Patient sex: M
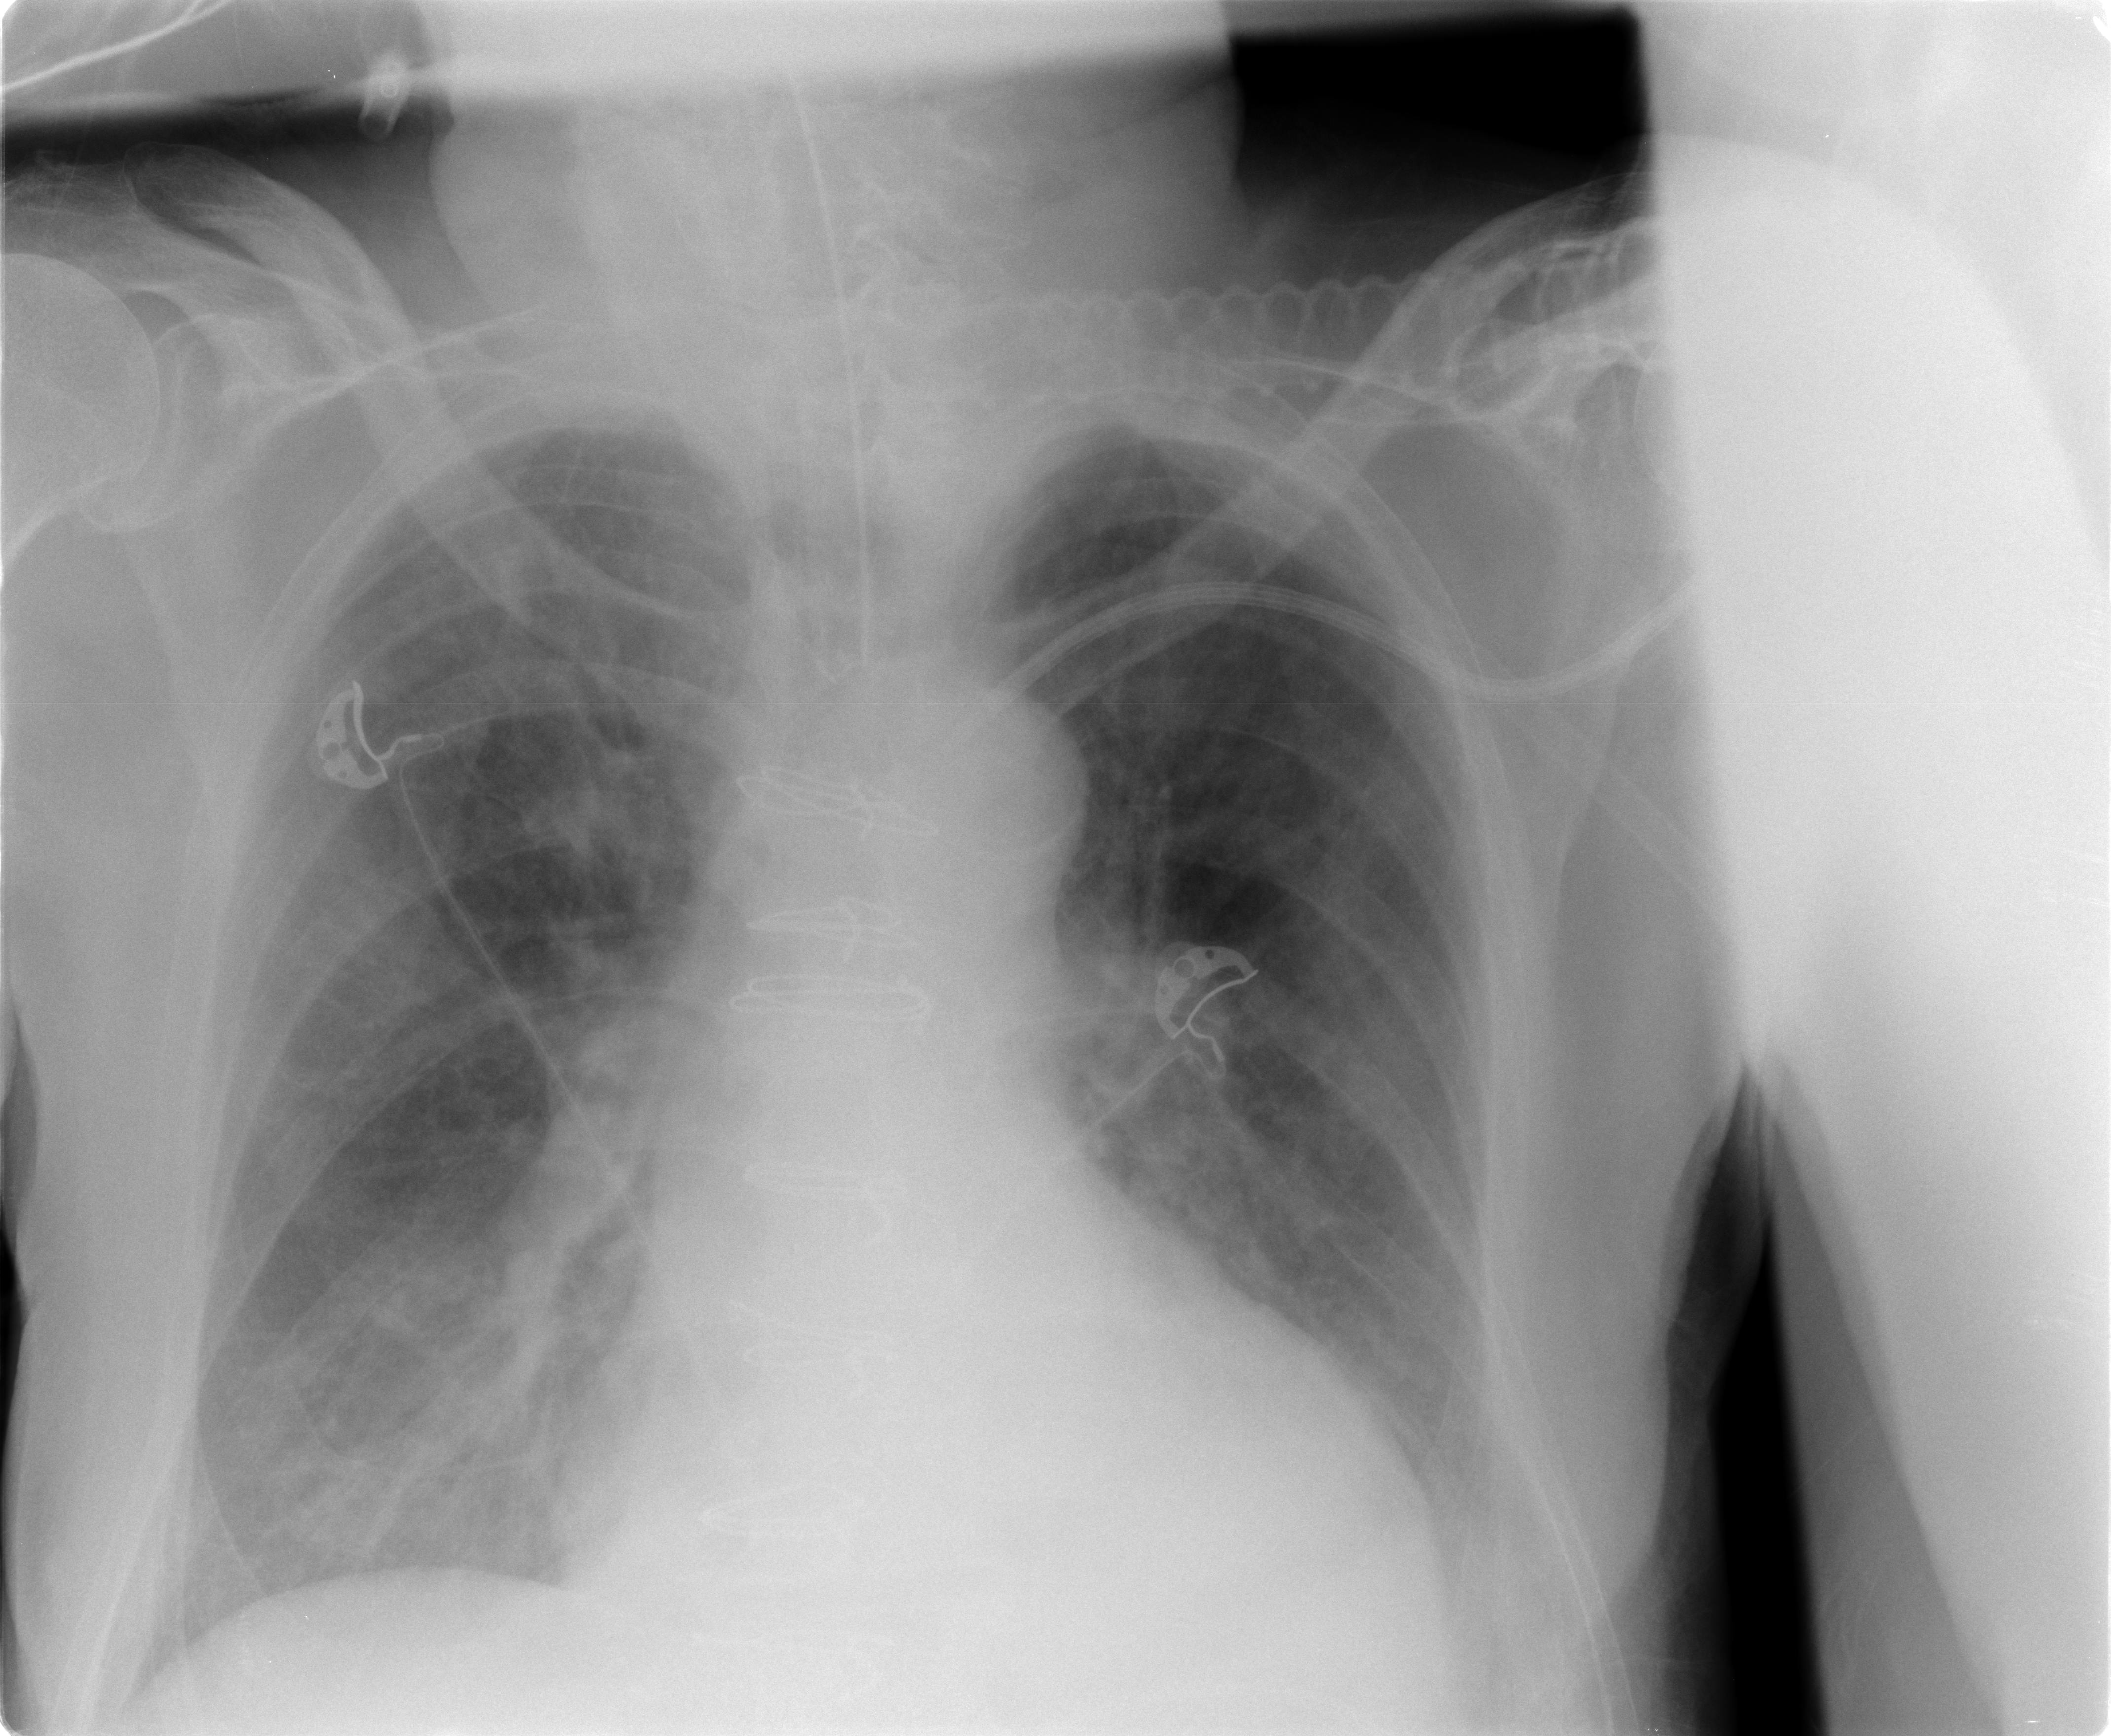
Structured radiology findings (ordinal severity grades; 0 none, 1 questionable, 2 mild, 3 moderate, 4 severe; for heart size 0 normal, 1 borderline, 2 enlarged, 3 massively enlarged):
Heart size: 0
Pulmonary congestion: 0
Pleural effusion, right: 0
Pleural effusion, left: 1
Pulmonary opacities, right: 0
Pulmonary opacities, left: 0
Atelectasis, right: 1
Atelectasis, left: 1